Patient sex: M
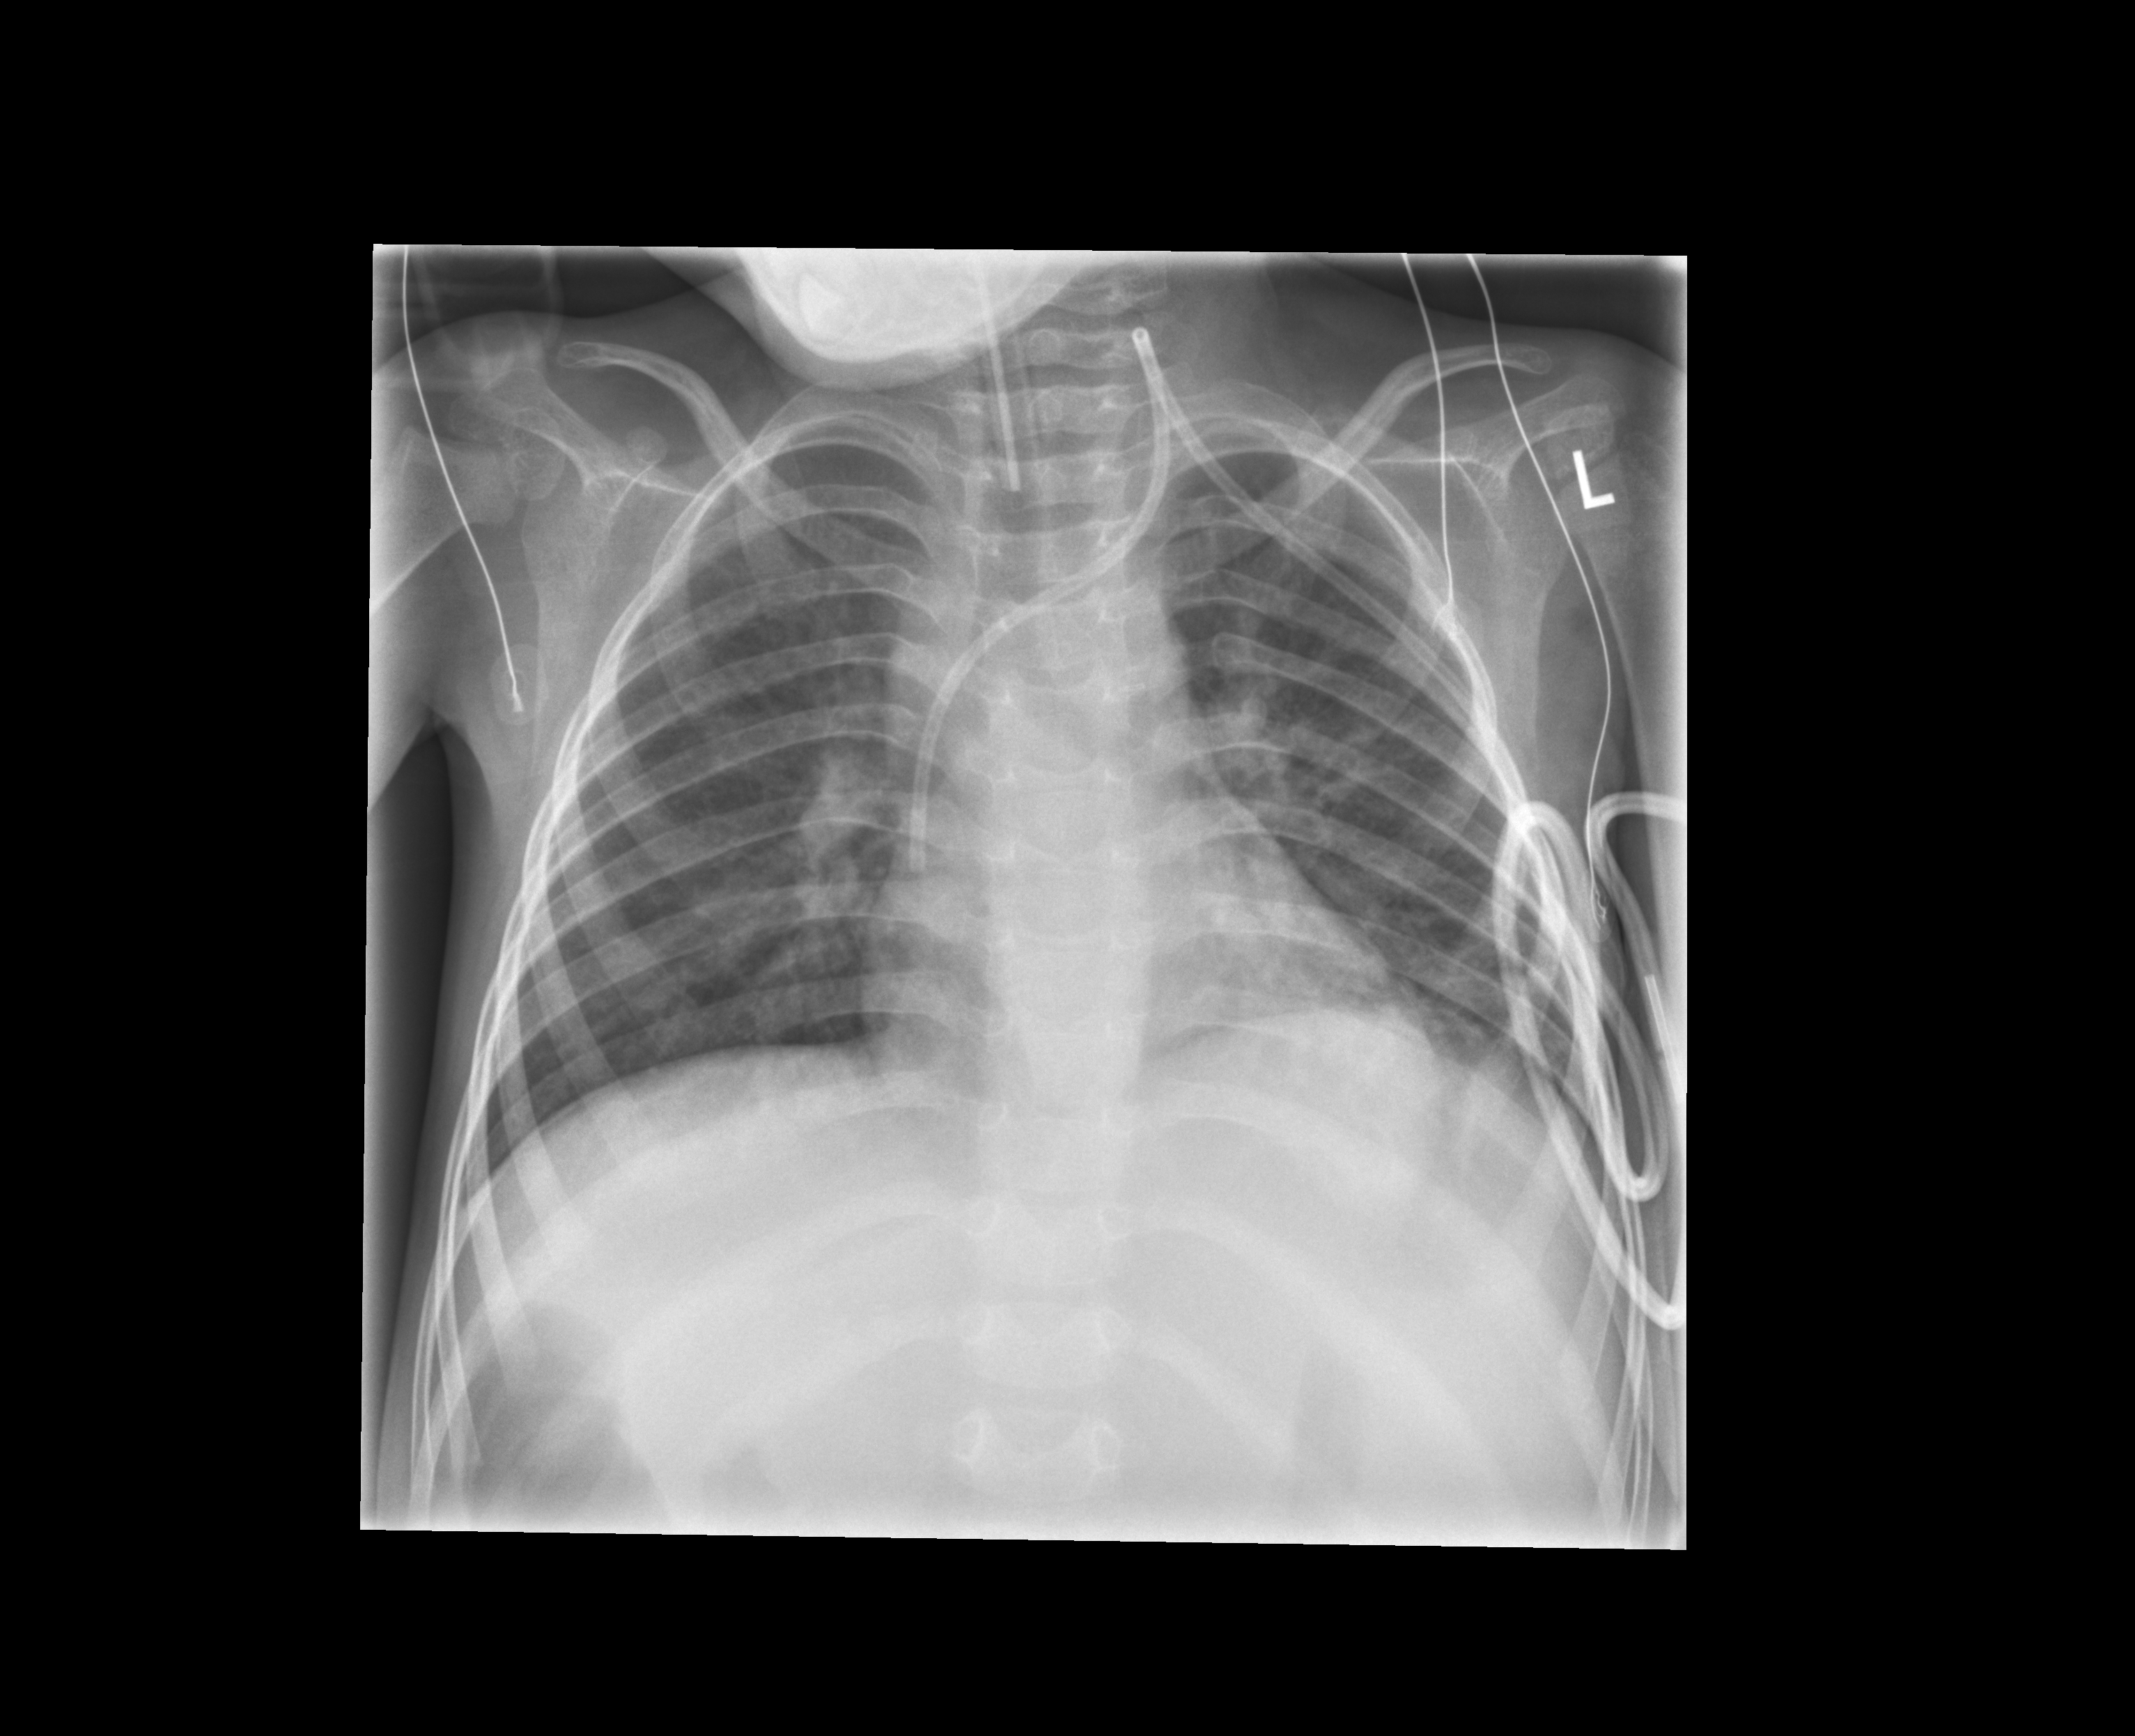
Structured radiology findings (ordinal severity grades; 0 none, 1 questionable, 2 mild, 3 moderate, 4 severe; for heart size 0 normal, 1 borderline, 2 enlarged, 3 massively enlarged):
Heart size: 0
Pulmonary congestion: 0
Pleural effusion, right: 0
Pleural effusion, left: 0
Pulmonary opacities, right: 1
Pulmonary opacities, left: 0
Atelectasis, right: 0
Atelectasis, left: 2